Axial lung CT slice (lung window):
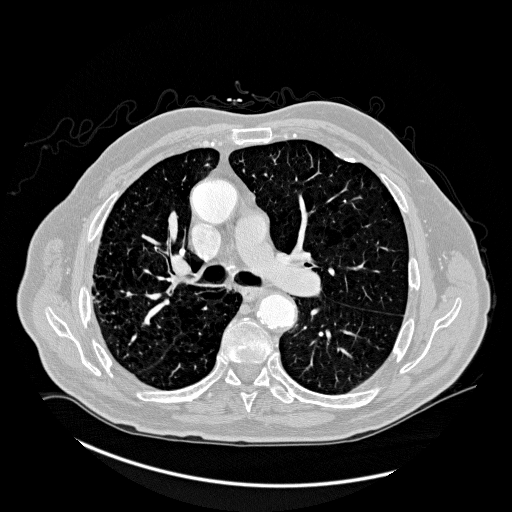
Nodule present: no